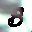
Label: 8